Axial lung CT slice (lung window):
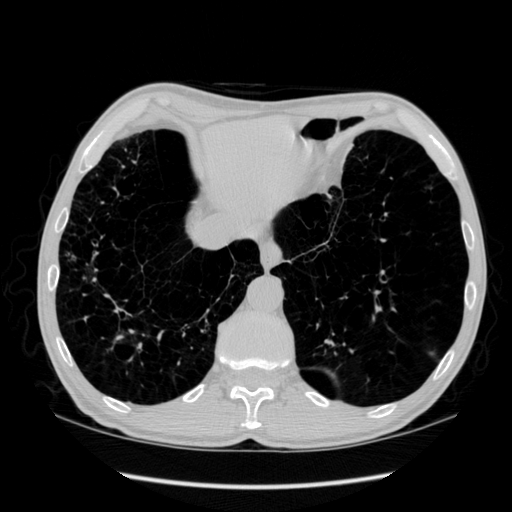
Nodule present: no